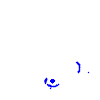
Particle: pion